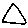
Label: triangle